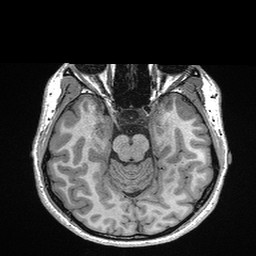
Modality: T1w
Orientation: coronal
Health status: healthy
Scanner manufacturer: siemens
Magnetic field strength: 3 T
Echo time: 0.00298 s